Question: I'm using OpenGL ES 1.0 for Android.
I've a shape composed by 2 triangles (quad) like a play card.
The texture used for this play card have smooth corners (transparent)
When i draw the shape... enable blend function in this way:
'''
gl.glEnable(GL10.GL_BLEND);
gl.glBlendFunc(GL10.GL_ONE, GL10.GL_ONE_MINUS_SRC_ALPHA);
'''
If i draw only one card all work fine!!!
But, when i draw many cards... and add some rotations, i can see the corners of the shape:

How can i have transparent effects on all frames? There is a way to replace the blending on all frame?
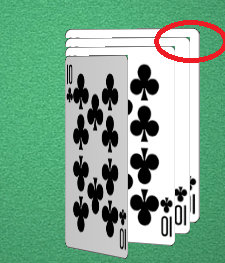
Answer: You would probably be better served by alpha testing 'glEnable(GL_ALPHA_TEST); glAlphaFunc(GL_GREATER, 0.1f);' than by blending, because when using blending you must sort your to draw them from front to back.
It looks like you're drawing the top card first, and then drawing the cards underneath it, while with blending you must draw the bottom card first for it to blend properly.